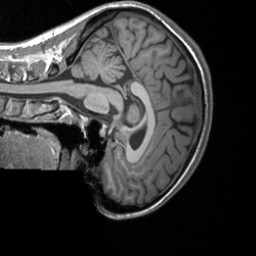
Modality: T1w
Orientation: sagittal
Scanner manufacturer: siemens
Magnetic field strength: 3 T
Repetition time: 1.9 s
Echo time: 0.00226 s